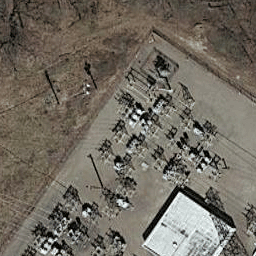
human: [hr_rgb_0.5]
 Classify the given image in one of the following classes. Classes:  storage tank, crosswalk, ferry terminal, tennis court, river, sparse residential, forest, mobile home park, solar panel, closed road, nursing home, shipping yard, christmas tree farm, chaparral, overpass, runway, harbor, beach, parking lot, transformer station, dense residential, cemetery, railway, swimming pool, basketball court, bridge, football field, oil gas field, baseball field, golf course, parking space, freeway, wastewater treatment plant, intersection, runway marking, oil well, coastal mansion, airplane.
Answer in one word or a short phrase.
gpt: transformer station